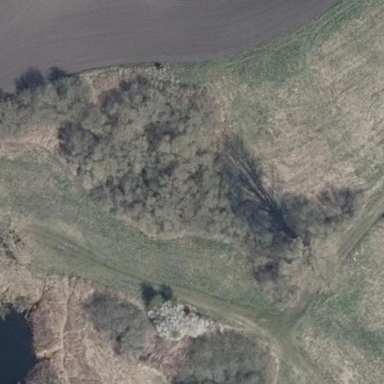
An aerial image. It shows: Patch of scrub vegetation.